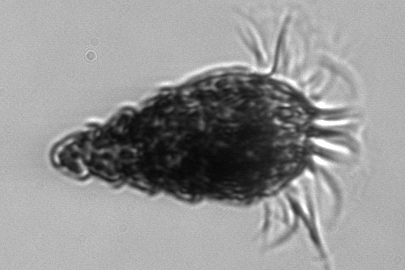
Label: Laboea_strobila